Question: Pretty run of the mill code, overlooking something. After the user selects a listing, I load Listing.js view and the listing from breeze. After the call in Listing.js the results come back with entities that have entityAspect but the entityAspect has null entityManager & entityGroup, as well as all subsequent calls. So I'm losing the manager somehow, when I refresh @ the Listing.js view, the entities are fine and everything works.
Listings.js:
'''
self.selectListing = function (listing) {
//window.location = '#listings/' + listing.listingID() +'/listingFields' <--Same results as below
self.router.navigate('#listings/' + listing.listingID() +'/listingFields');
};
'''
Listing.js
'''
self.activate = function (id) {
return dataservice.listing.getListingById(id).then(function (data) {
self.listing(data.results[0]);
self.router.reset();
self.router.makeRelative({
moduleId: 'listings',
route: 'listings/:id'
}).map([
{ route: 'listingFields', title: 'Text Fields', moduleId: 'listingFields/listingFields', hash: '#listings/' + id + '/listingFields', nav: true },
{ route: 'collateral', title: 'Collateral', moduleId: 'collateral/collateral', hash: '#listings/' + id + '/collateral', nav: true }
]).buildNavigationModel();
});
};
'''

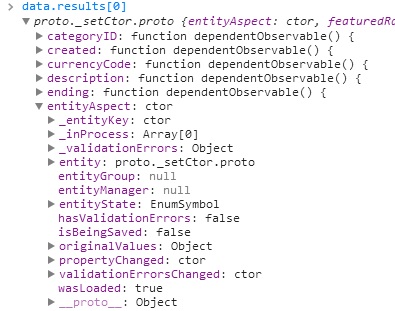
Answer: So. Dont be a dummy and forget that you're doing this: datacontext.manager.clearUnchanged(); on viewModel deactivate.